Question: I have some image collection in my specied directory.And i want to get their name using readdir() function.But instead of showing their names,it prints out a series of 1.How this can be done correctly ??I also want to know the reason for this behaviour
'''
$dir='c:/xampp/htdocs/practice/haha/';
echo getcwd().'</br>';
if(is_dir($dir)){
echo dirname($dir);
$file=opendir($dir);
while($data=readdir($file)!==false){
echo $data.'</br>';
}
}
'''

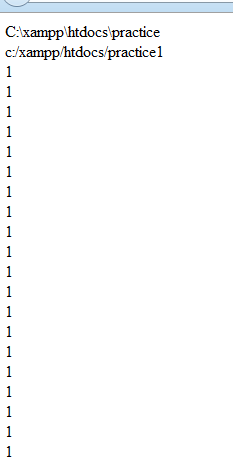
Answer: Operator precedence. This line:
'''
while($data=readdir($file)!==false){
'''
is being parsed/executed as
'''
while ($data = (readdir($file) !== false))
^------------------------^
'''
Note the extra brackets. '$data' is getting the boolean TRUE result of the '!==' comparison. You need to rewerite as
'''
while(($data = readdir($file)) !== false){
^----------------------^
'''
That'll make '$data' get the string returned from 'readdir', and then that string will be compared with boolean 'false'.
Relevant docs: <URL>